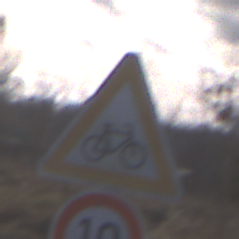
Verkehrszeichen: RadverkehrLinks
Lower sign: Geschwindigkeit10
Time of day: MorningAfternoon
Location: Outdoor (Nature)
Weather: PartlyCloudy
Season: NotSpecified
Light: Natural